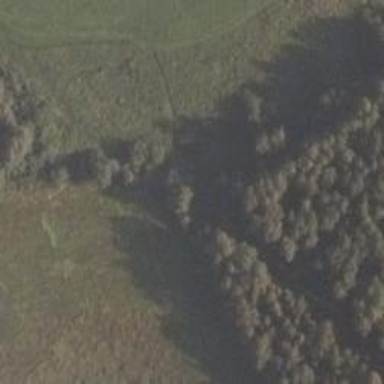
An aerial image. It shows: Path leading to bridge.